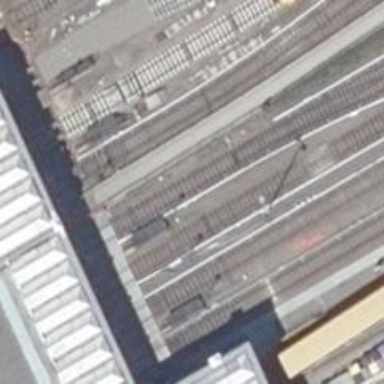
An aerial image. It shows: Railway switch.